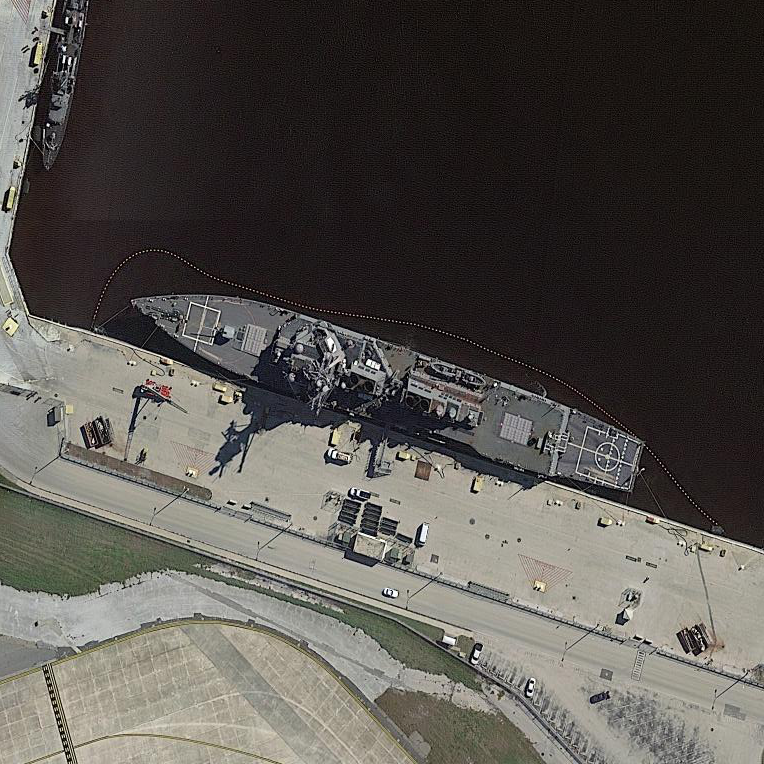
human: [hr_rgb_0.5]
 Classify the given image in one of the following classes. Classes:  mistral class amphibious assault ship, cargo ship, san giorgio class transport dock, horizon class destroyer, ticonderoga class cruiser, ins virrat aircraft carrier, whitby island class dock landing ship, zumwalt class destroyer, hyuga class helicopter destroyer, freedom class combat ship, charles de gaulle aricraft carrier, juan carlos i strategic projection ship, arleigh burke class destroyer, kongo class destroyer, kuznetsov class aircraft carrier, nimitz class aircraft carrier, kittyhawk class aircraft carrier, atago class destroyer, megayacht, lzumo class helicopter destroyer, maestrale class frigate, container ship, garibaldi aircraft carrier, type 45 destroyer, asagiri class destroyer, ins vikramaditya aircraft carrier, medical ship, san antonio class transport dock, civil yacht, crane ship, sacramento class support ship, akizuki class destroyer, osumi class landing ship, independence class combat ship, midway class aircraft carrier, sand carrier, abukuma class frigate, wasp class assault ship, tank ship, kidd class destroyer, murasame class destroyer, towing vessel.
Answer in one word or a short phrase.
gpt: Arleigh Burke class destroyer